Question: How can one change 'datagridview' column 'width'? I have tried the following way but it does not work. Why is it unchanged?
'''
string[] strArrDoctor = new string[] {"ID", "Name", "Specialization", "Contact No", "Experience(Years)", "Delete" };
//strin of array which contains Patient table columns names
string[] strArrPatient = new string[] {"ID", "Name", "Join Date", "Ailment", "Doctor ID", "Delete" };
if (rBtnDoctor.Checked)
{
for (int intIndex = 0; intIndex < dgvShowRecords.Columns.Count; intIndex++)
{
//assigning Column names with our specified String of arrays
dgvShowRecords.Columns[intIndex].HeaderText = strArrDoctor[intIndex];
}
}
else
{
for (int intIndex = 0; intIndex < dgvShowRecords.Columns.Count; intIndex++)
{
dgvShowRecords.Columns[intIndex].HeaderText=strArrPatient[intIndex];
}
}
//dgvShowRecords is Datagridview Name
dgvShowRecords.Columns["Name"].Resizable = DataGridViewTriState.True;
dgvShowRecords.Columns["Name"].Width = 200;
dgvShowRecords.Columns["ID"].Width = 20;
'''
please anyone know reason why it is unchanged let me know.

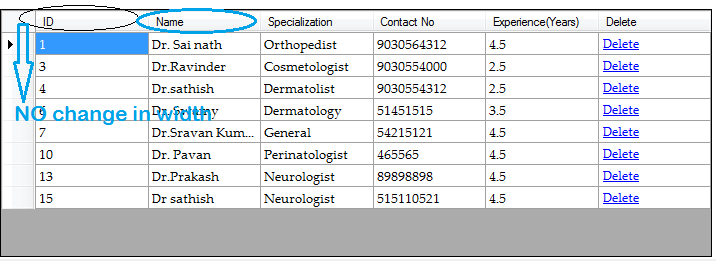
Answer: Try:
'''
dgvShowRecords.AutoResizeColumns();
'''